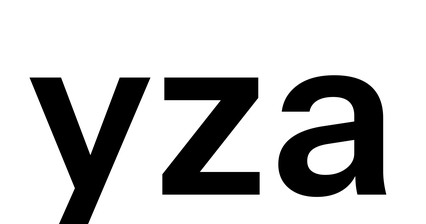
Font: InstrumentSans_SemiBold